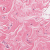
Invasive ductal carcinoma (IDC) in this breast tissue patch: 0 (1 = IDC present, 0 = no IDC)